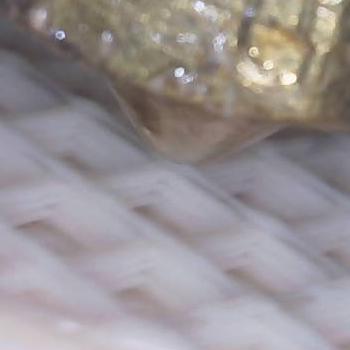
Flow rate: 42%